The image is a 2-D grayscale rendering of a rotating-machine vibration signal (signal-to-image). Based on the visible evidence, which rotor condition applies: normal, misalignment, unbalance, looseness?
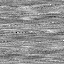
Answer: unbalance